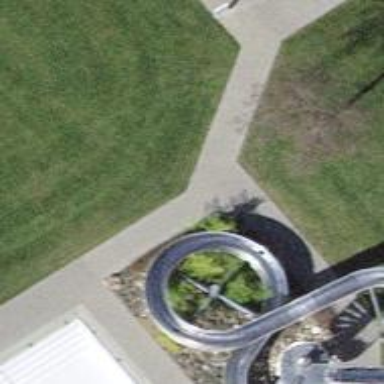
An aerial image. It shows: Water slide attraction.